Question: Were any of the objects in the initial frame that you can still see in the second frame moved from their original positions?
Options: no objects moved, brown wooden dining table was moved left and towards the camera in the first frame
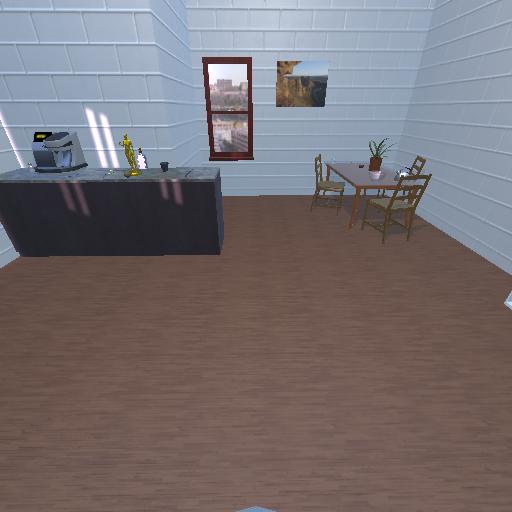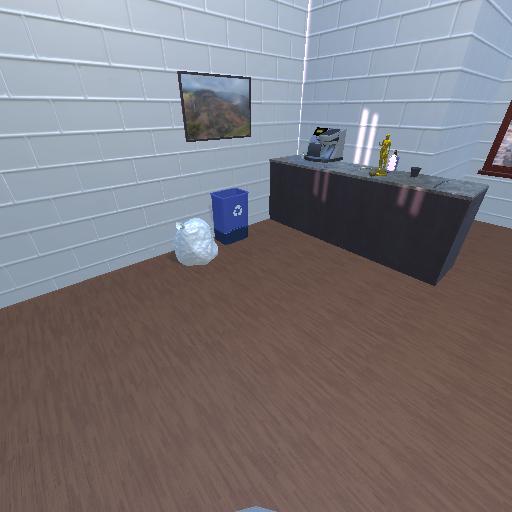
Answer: no objects moved